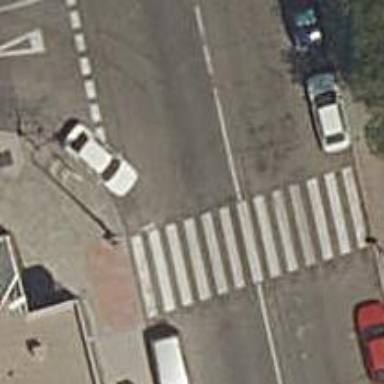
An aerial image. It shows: Zebra crossing on footway.